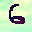
Label: 6